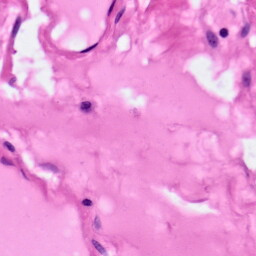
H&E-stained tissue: Pancreatic